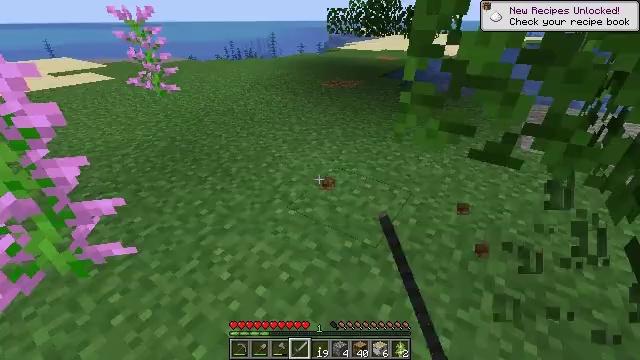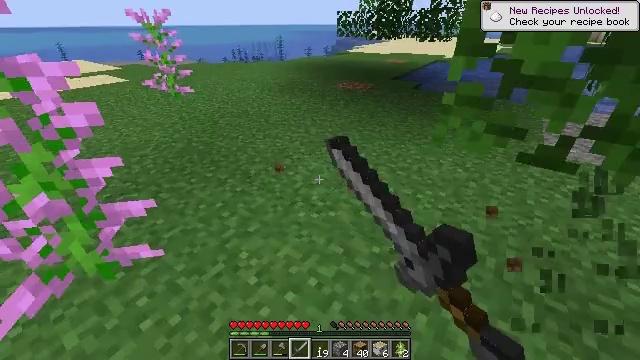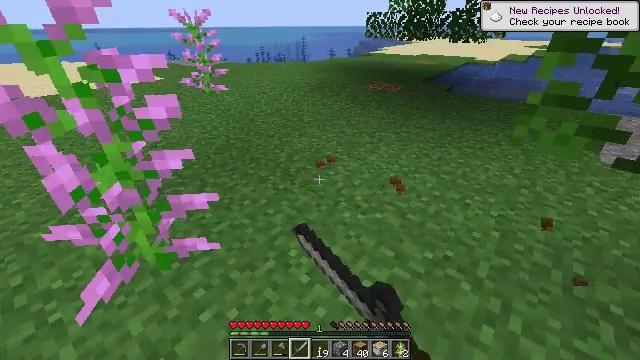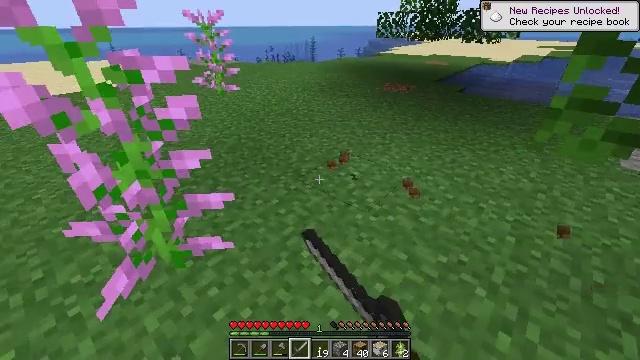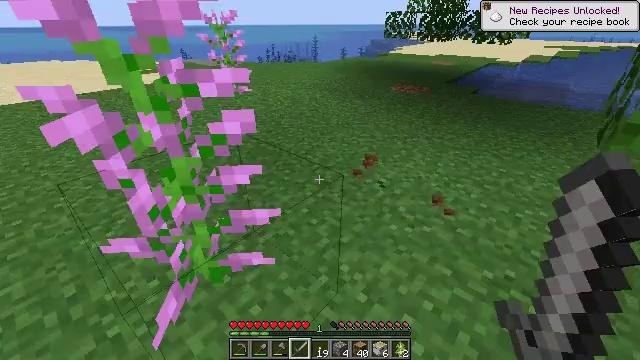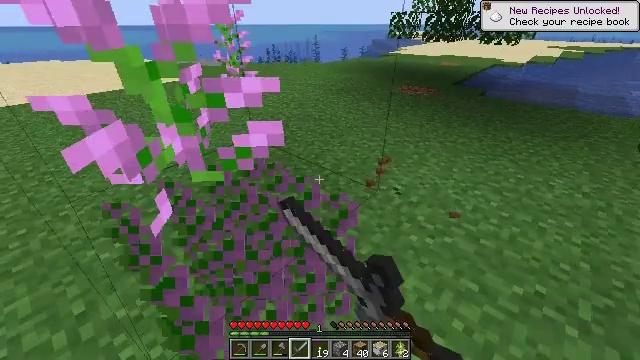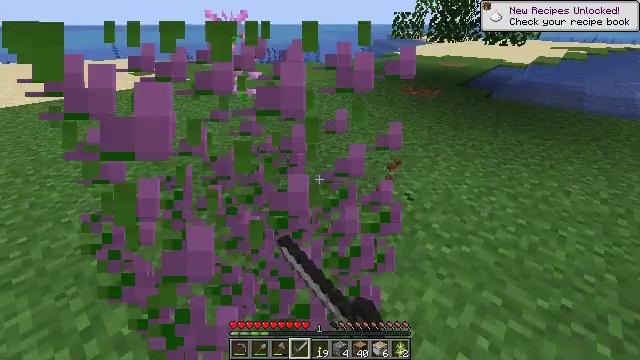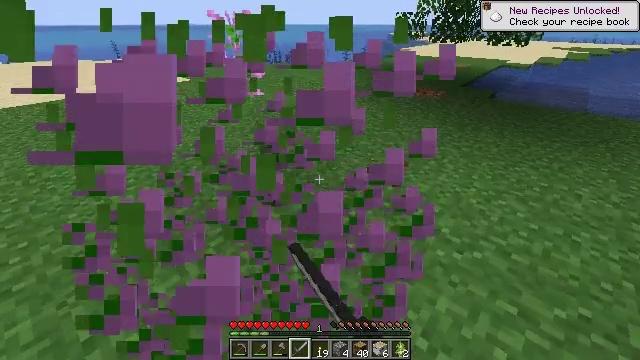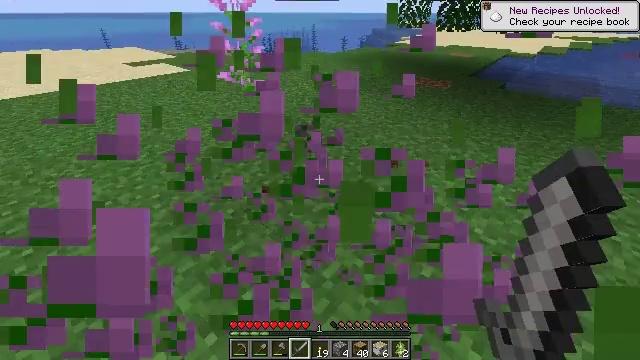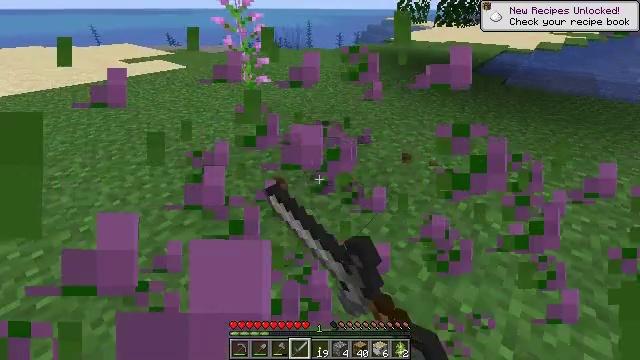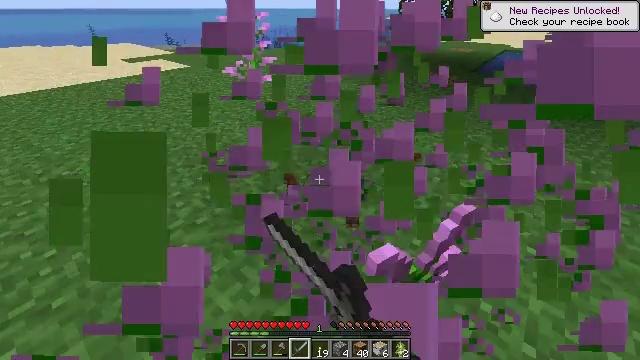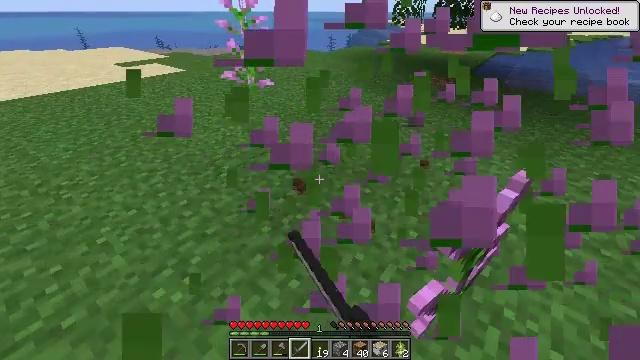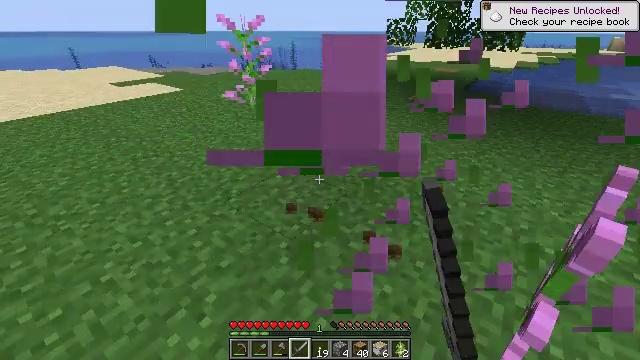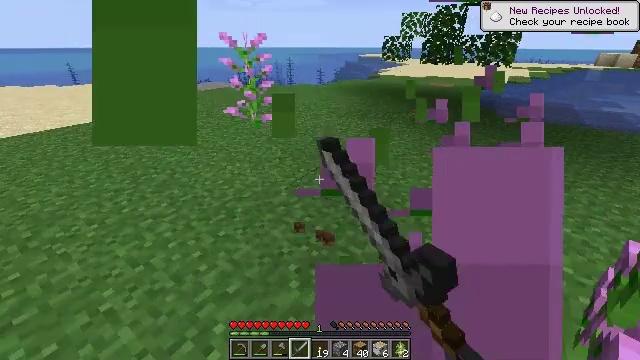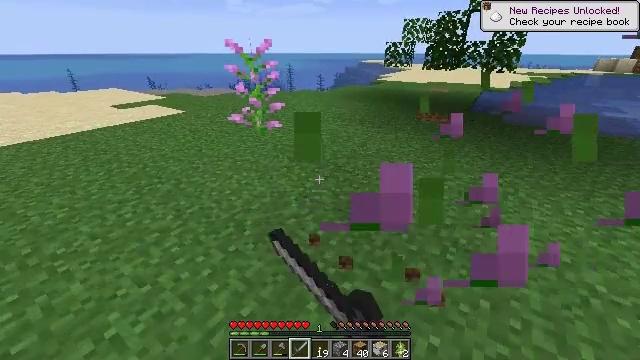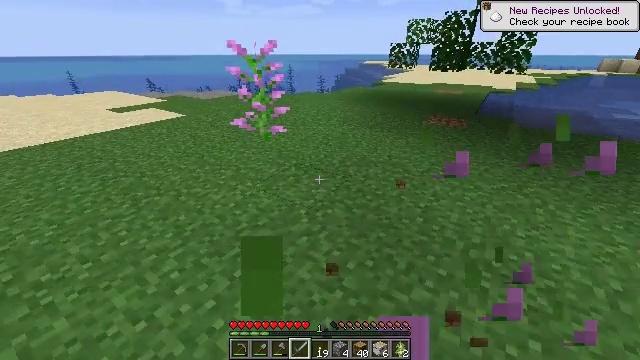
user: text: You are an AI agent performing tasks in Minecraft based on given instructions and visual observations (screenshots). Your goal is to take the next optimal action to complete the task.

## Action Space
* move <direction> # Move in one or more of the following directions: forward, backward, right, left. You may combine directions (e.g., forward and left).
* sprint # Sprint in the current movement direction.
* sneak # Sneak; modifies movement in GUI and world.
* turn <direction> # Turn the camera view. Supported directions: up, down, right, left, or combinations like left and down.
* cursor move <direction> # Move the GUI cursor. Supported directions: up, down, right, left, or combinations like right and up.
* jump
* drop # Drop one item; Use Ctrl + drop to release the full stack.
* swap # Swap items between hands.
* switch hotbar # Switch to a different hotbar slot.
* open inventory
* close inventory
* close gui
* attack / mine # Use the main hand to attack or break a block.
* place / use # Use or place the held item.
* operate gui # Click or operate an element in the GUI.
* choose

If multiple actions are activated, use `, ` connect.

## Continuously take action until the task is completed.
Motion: motion action
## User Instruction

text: Pick up the lilac.
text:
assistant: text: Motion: move left, turn left, attack / mine
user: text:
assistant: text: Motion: move left, turn left, attack / mine
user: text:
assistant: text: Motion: move left, turn left, attack / mine
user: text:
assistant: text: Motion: move forward and move left, attack / mine
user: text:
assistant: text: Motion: move forward and move left, attack / mine
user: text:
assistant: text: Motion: move forward and move left, attack / mine
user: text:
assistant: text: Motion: move forward and move left, attack / mine
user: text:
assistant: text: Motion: move left, turn right and down, attack / mine
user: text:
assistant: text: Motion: move left, turn right, attack / mine
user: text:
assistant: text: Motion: move left, attack / mine
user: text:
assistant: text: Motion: move forward and move left, turn right, attack / mine
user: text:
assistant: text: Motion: move forward and move left, turn right and up, attack / mine
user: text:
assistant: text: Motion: move forward and move left, turn up, attack / mine
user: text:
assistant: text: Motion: move forward, turn up
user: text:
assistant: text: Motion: move forward
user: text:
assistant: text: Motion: move forward
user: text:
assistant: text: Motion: move forward
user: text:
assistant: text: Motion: move forward
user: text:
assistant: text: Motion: move forward, turn left
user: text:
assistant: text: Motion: move forward, turn left
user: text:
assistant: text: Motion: move forward
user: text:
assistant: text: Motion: move forward
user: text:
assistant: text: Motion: move forward and move left
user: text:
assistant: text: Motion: move forward and move left
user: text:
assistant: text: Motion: move forward and move left
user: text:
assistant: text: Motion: move forward and move left
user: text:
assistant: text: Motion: move forward, turn right, attack / mine
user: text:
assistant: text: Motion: move forward, turn right, attack / mine
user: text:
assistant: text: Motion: move forward, turn right, attack / mine
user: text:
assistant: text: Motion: move forward, attack / mine